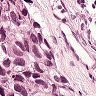
Metastatic tissue present: yes